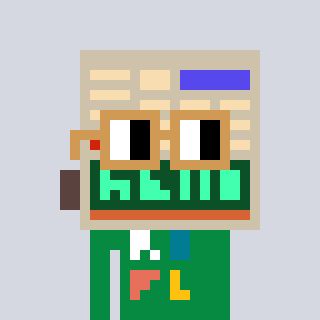
a pixel art character with square brown glasses, a calculator-shaped head and a green-colored body on a cool background